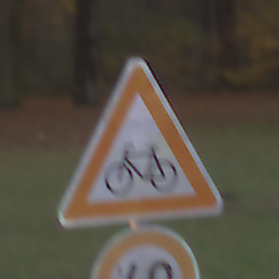
Verkehrszeichen: RadverkehrRechts
Zusatzzeichen unten: Geschwindigkeit40
Umgebung: Outdoor, Nature
Tageszeit: SunriseSunset
Wetter: PartlyCloudy
Licht: Natural
Jahreszeit: Autumn
Kontrast: LowContrast